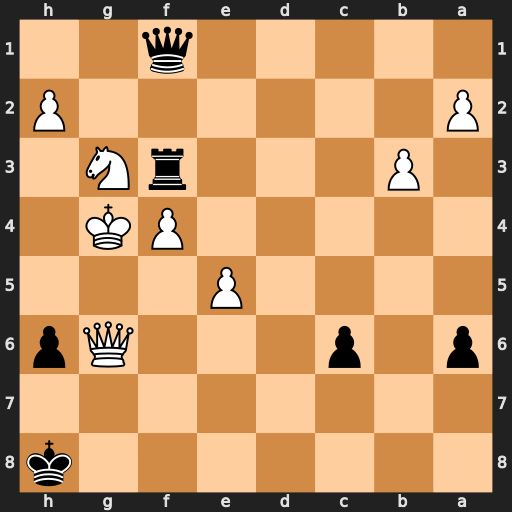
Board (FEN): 7k/8/p1p3Qp/4P3/5PK1/1P3rN1/P6P/5q2
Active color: b
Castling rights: -
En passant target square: -
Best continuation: Rxf4+ Kh5 Qh3#